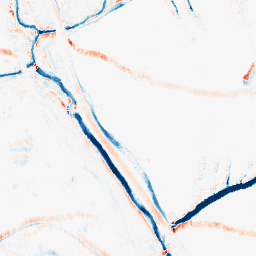
Category: morphological
Decomposition family: morphological_rect
Decomposition parameters: operation: average
width: 5
height: 10
Upsampling method: regularized
Upsampling parameters: scale: 4
lambda_reg: 0.01
Upsampling scale: 4